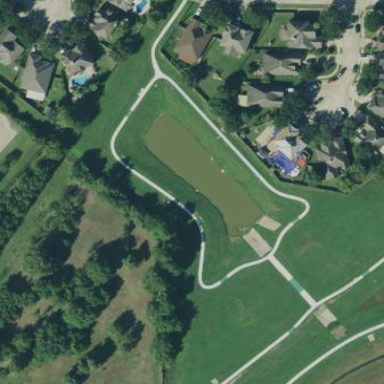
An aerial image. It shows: Retention basin containing natural water.